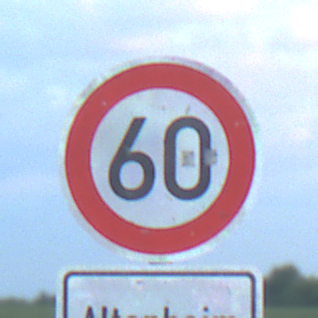
Verkehrszeichen: Geschwindigkeit60
Zusatzzeichen unten: HinweisDurchVerbaleAngabe10
Umgebung: Outdoor, Nature
Tageszeit: SunriseSunset
Wetter: PartlyCloudy
Licht: Natural
Jahreszeit: NotSpecified
Kontrast: MediumContrast